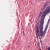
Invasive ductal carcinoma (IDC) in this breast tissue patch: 0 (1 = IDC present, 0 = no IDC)